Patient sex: F
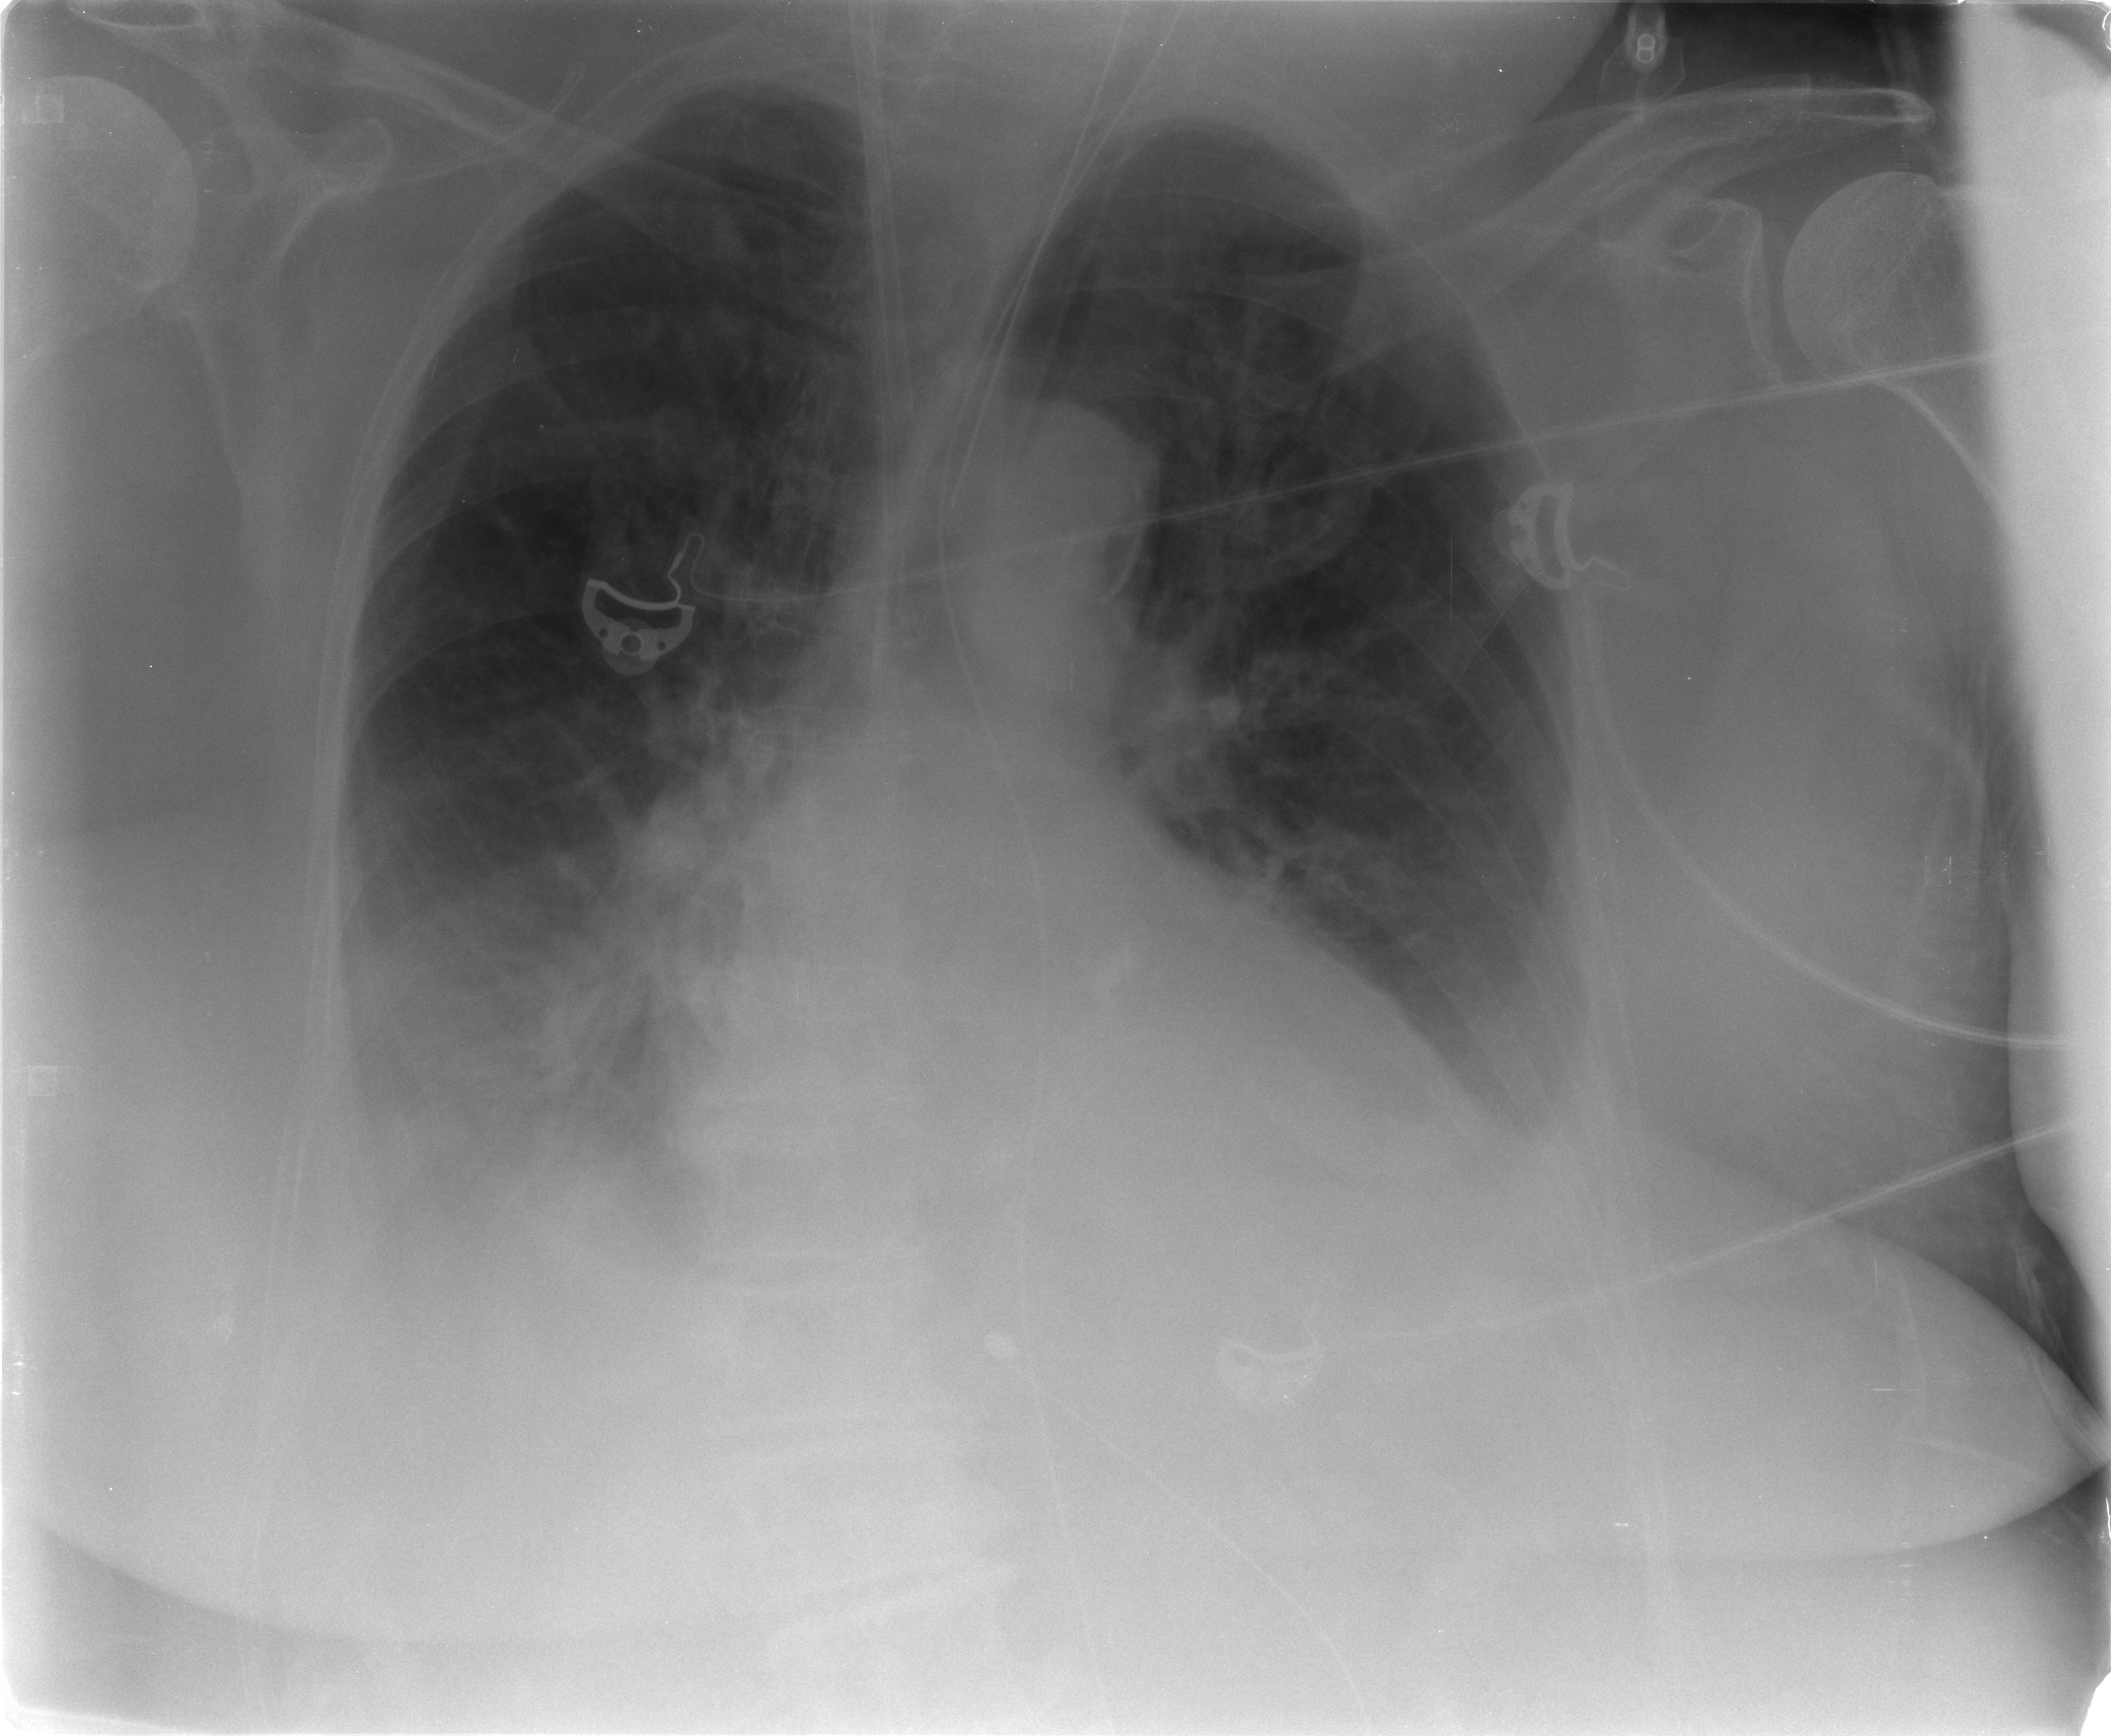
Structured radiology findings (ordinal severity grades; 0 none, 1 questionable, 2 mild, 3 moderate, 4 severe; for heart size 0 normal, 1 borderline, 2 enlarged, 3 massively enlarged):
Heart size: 2
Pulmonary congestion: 1
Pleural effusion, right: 2
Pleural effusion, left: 1
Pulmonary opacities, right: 2
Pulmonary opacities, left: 1
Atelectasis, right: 2
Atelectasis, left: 2